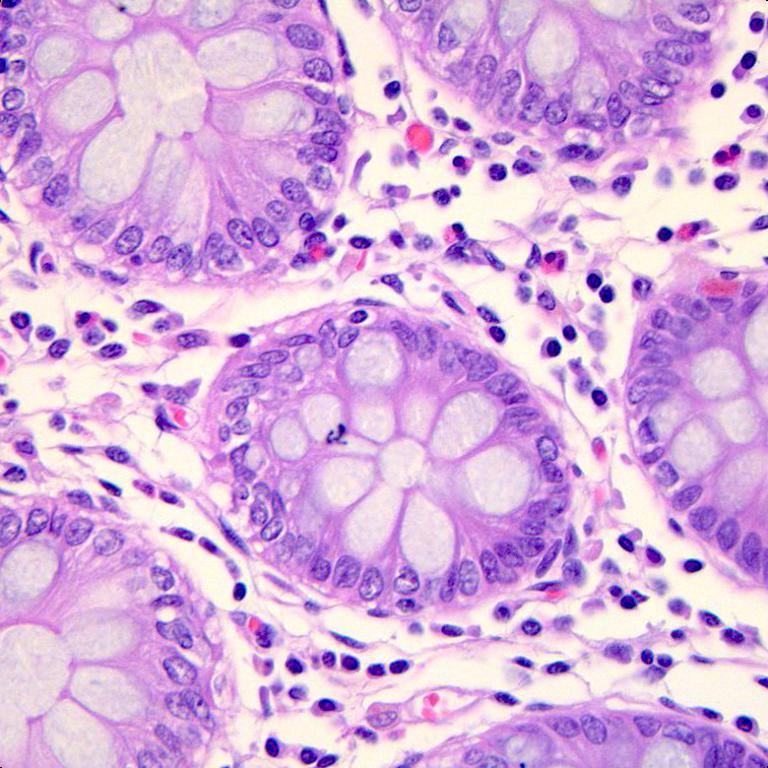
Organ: colon
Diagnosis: benign